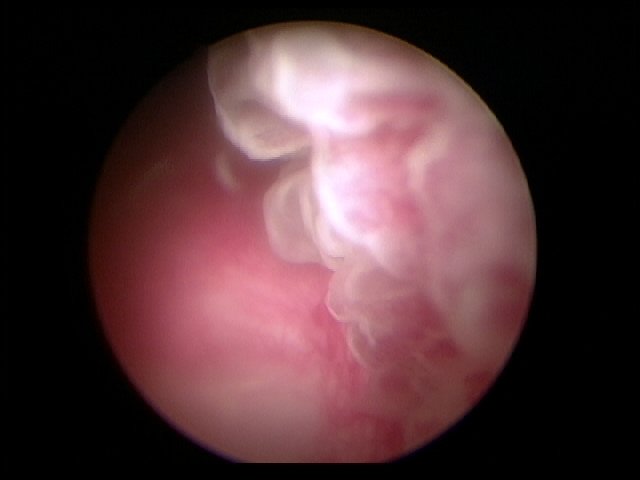
Modality: WLC
Class: Malignant
Subclass: HighGradePapillary
Lesion: Multifocal
Multifocal: 2 to 7
Stage: T1
Morphology: Papillary
Bladder cancer association: Yes